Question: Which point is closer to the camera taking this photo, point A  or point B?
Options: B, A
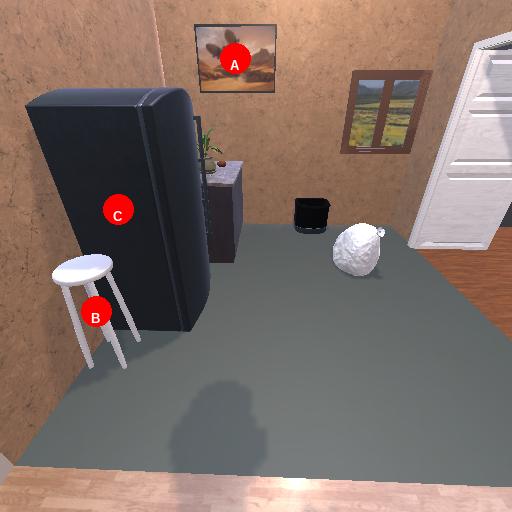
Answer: B